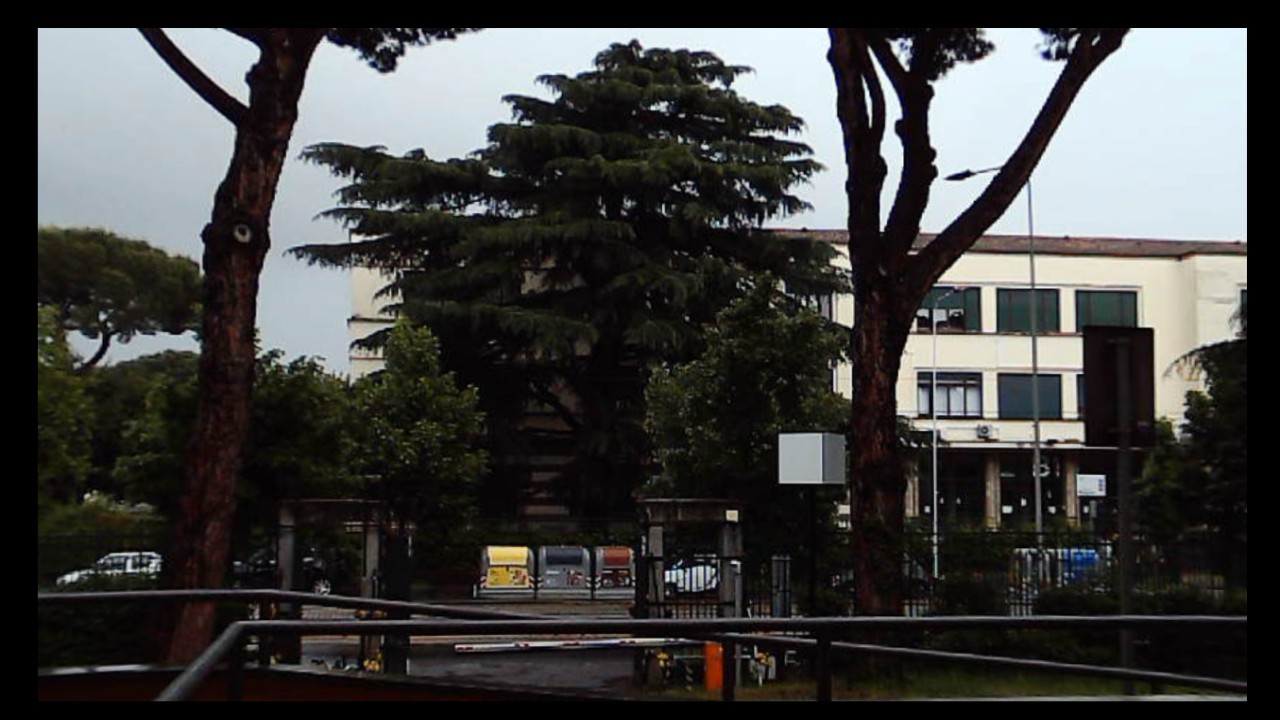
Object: DarwinFPV cineape20